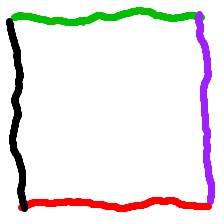
Shape: square